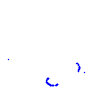
Particle: proton